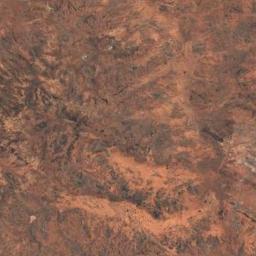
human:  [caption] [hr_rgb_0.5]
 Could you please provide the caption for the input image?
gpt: The desert is on the hill full of yellow sand .

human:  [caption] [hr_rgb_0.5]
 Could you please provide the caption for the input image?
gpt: This is a orange desert with brown gullys .

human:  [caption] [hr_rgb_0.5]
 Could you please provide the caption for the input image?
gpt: There are many lines in the desert .

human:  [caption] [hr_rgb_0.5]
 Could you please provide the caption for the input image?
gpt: The desert has orange soil and some rocks and the desert terrain is rugged .

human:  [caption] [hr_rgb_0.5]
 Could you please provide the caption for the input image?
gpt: A brown desert covered with bare land .